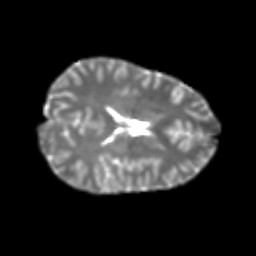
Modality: T2w
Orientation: axial
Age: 21
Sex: female
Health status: healthy
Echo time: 0.074 s